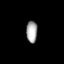
Tissue: lung
Cell type: T cells
Senescence score: 0.134
Nuclear area (px): 240
Mean DAPI intensity: 162.55